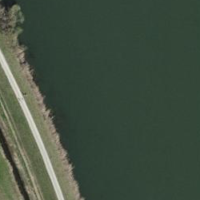
EUNIS habitat code: 15
Species observed at this site:
Erithacus rubecula